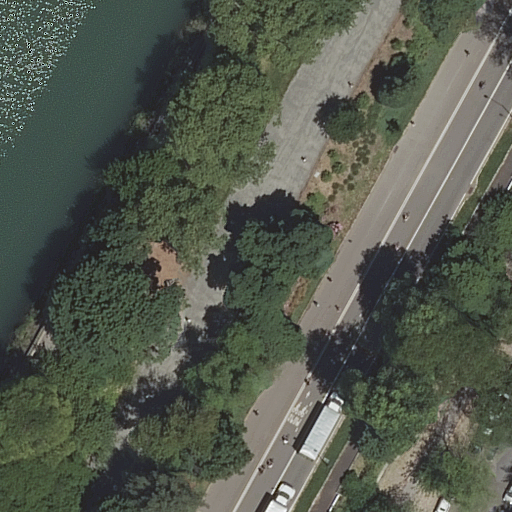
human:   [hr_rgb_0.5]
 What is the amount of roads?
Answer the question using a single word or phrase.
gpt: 6

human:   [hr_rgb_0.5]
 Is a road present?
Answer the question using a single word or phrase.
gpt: yes

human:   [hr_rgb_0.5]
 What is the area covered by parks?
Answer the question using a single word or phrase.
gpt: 10631m2

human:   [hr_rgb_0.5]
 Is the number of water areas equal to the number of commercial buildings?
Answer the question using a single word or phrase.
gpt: no

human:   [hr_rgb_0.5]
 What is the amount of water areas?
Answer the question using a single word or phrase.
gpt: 1

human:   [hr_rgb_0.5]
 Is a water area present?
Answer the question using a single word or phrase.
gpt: yes

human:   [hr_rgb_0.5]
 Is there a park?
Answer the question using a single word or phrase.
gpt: yes

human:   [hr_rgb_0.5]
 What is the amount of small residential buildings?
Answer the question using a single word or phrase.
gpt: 0

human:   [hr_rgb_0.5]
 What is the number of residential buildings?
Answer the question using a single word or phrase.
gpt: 0

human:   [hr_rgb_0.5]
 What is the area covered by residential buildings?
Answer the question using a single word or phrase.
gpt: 0m2

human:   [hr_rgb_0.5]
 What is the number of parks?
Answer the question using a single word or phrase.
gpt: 1

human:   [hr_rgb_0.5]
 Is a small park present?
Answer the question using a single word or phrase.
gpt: no

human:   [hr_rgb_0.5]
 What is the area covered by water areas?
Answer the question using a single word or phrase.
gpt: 1467m2

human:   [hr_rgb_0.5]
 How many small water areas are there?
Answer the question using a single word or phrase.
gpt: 0

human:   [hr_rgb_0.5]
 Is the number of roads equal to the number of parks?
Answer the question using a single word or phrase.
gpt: no

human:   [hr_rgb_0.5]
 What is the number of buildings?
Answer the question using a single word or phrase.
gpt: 0

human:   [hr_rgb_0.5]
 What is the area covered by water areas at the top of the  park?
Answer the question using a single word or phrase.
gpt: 0m2

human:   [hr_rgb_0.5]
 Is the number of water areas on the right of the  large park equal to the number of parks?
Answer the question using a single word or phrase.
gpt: no

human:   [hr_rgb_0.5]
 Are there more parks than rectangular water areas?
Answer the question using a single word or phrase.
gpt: no

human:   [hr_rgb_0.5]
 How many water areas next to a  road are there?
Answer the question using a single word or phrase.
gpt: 1

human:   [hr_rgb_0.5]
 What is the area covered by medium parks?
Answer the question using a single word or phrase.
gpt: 0m2

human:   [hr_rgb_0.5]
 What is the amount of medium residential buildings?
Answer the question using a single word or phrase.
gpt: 0

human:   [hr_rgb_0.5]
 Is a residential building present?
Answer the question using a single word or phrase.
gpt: no

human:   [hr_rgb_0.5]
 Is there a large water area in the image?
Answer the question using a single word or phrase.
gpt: yes

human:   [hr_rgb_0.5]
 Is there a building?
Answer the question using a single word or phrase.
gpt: no

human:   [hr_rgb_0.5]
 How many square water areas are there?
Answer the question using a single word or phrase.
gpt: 0

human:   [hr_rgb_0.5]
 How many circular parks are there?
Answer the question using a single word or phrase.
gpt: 0

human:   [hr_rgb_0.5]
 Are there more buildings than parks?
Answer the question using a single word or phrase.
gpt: no

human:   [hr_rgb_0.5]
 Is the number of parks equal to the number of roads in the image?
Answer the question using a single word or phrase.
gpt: no

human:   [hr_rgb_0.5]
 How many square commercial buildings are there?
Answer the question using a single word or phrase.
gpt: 0

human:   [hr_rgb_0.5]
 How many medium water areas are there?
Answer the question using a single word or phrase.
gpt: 0

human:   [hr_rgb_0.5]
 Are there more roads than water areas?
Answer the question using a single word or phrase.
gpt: yes

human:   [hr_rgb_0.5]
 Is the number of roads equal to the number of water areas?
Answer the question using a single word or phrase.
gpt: no

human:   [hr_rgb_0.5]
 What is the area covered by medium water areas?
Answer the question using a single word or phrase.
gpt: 0m2

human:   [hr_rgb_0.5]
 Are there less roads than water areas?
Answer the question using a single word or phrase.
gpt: no

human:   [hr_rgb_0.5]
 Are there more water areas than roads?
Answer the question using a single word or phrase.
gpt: no

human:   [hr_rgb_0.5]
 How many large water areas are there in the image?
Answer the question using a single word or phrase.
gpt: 1

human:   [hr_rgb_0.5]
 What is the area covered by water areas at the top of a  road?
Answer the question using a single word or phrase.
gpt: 1467m2

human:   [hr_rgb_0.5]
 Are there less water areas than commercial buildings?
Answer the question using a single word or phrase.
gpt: no

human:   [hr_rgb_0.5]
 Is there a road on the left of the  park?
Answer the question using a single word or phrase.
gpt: yes

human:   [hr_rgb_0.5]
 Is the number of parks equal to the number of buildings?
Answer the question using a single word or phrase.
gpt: no

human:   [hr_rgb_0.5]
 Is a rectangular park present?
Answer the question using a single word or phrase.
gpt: yes

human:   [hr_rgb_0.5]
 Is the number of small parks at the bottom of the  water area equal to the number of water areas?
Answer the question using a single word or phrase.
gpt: no

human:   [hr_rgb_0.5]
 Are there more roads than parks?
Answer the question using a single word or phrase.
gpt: yes

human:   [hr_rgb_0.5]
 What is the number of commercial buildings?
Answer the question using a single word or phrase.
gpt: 0

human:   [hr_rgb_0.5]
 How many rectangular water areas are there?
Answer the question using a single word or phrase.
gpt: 1

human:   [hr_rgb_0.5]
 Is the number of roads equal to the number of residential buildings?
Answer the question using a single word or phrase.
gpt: no

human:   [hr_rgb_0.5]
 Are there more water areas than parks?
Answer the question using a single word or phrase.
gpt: no

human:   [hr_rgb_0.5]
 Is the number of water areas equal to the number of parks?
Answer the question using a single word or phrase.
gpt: yes

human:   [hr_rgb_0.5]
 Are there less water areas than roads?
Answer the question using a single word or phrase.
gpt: yes

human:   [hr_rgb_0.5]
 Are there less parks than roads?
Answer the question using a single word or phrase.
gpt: yes

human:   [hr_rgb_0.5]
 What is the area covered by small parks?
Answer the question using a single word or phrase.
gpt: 0m2

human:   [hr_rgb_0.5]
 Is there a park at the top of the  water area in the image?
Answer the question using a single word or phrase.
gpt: yes

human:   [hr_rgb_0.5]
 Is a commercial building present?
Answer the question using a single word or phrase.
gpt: no

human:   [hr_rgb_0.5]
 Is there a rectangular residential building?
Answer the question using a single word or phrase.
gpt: no

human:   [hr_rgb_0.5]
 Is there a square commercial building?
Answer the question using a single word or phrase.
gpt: no

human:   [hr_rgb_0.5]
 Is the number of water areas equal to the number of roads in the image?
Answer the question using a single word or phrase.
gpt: no

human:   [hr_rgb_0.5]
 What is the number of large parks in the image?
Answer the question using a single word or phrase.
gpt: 1

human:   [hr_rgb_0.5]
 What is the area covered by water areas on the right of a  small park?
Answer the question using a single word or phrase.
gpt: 0m2

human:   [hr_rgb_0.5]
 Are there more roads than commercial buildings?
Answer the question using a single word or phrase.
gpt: yes

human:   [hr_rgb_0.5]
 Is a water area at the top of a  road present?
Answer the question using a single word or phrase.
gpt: yes

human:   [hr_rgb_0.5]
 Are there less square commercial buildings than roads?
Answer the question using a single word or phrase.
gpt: yes

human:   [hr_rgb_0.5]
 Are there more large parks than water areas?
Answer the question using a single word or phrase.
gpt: no

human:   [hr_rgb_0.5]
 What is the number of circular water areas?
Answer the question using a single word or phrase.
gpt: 0